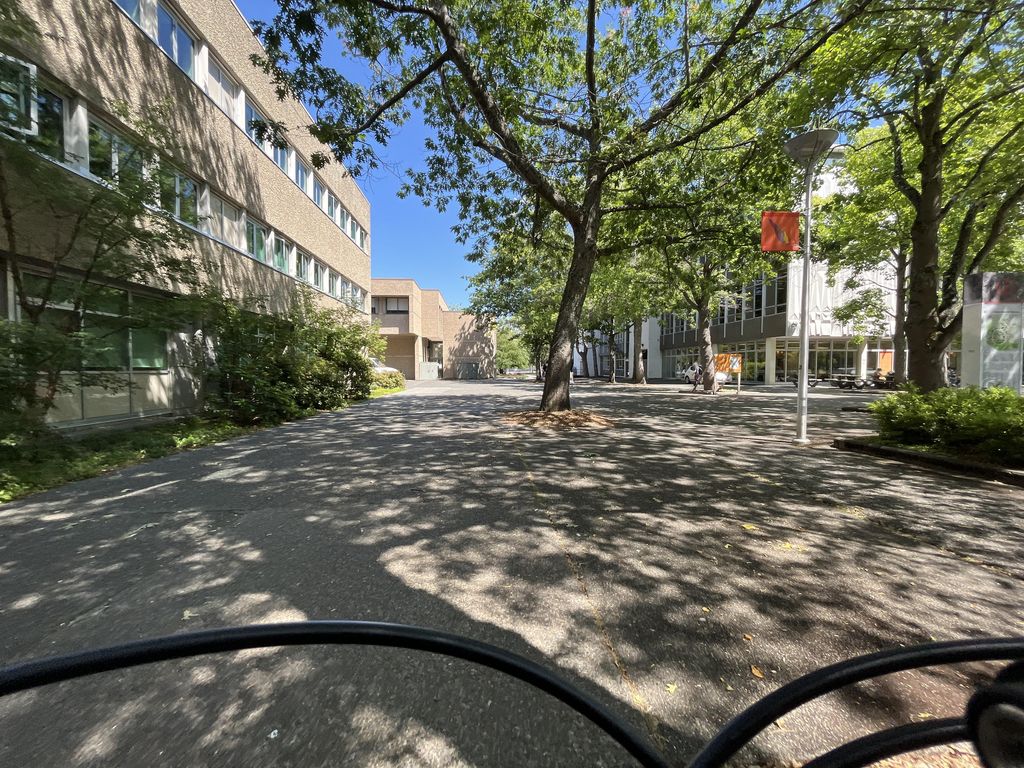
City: victoria